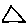
Label: triangle